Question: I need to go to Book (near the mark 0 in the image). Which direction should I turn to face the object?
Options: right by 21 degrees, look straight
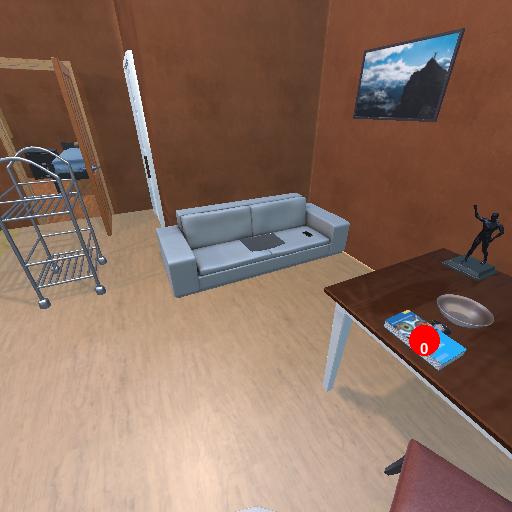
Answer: right by 21 degrees